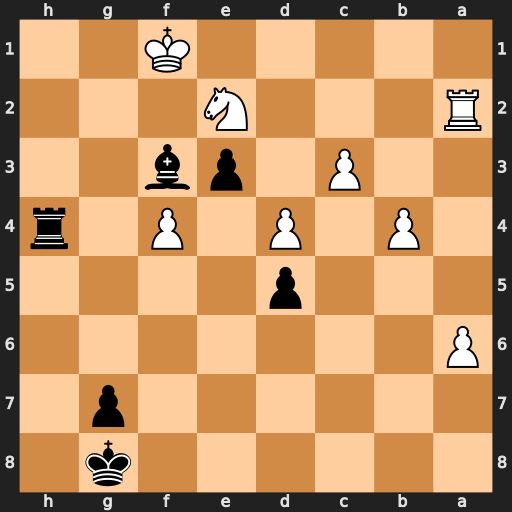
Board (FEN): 6k1/6p1/P7/3p4/1P1P1P1r/2P1pb2/R3N3/5K2
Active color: b
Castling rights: -
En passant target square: -
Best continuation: Rh1+ Ng1 e2+ Rxe2 Bxe2+ Kxe2 Rxg1